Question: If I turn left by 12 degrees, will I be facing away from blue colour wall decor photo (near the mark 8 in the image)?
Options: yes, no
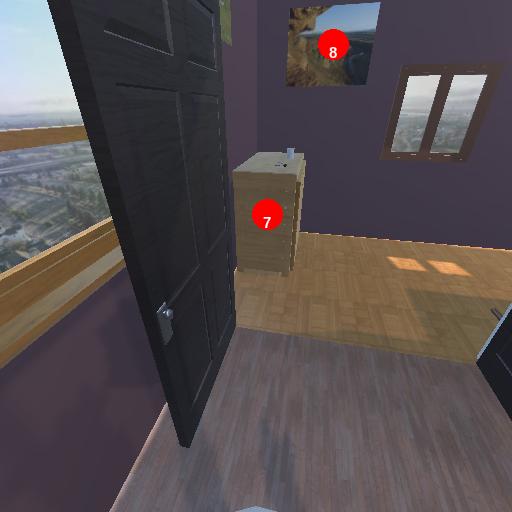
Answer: yes